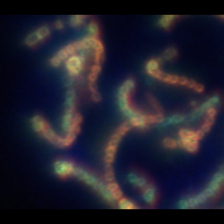
Taxon: Chaetoceros
Group: Diatoms